Question: I'm using IntelliJ IDEA 13.0.1; the Svn repository server is 1.8.5
When trying to check out from repository I have the options "1.8 format" disabled
In <URL> prerequisite section, is stated that
> IntelliJ IDEA's Subversion integration does not require a standalone Subversion client. All you need is an account in your Subversion repository
Why do I have "1.8 format" option disabled/grayed out? Do I need to install some 'subversion native client'? Am I missing something?

I'm running on a windows 2003 server sp2.
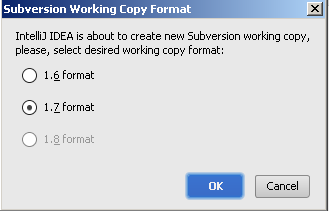
Answer: The option is grayed out because the svn client is needed.
<URL>
I've installed <URL> and the option "1.8 format" is now available.